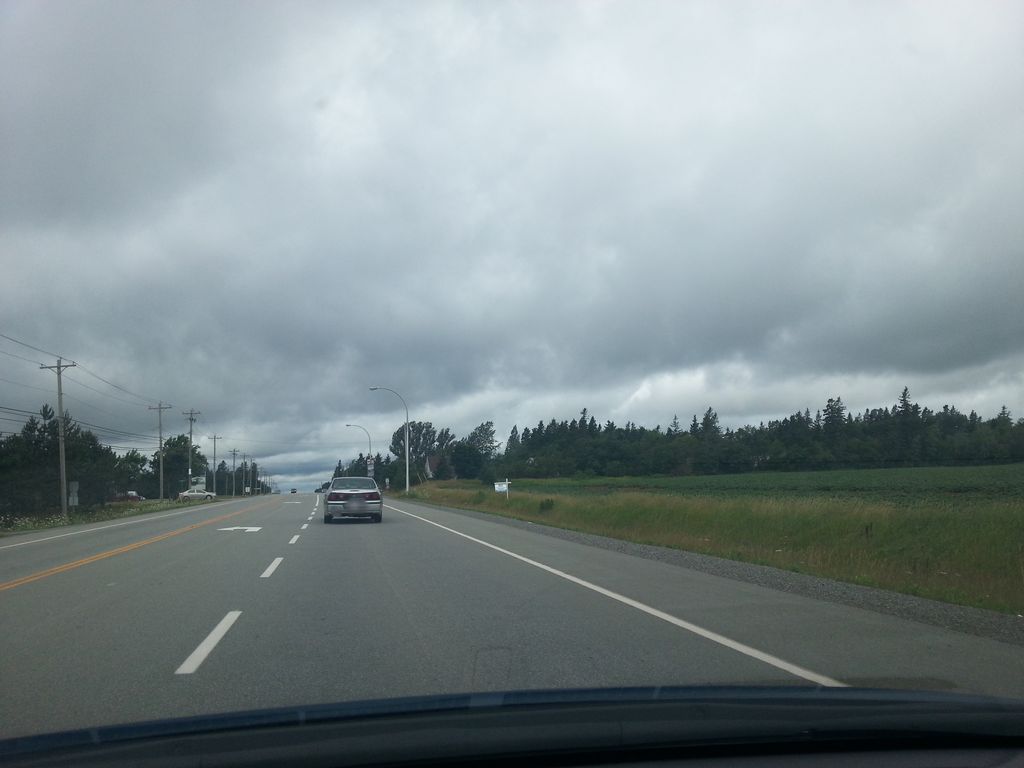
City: charlottetown